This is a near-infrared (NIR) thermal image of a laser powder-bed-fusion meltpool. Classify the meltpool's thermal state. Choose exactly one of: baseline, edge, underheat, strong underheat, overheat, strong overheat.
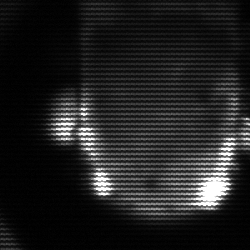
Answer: baseline